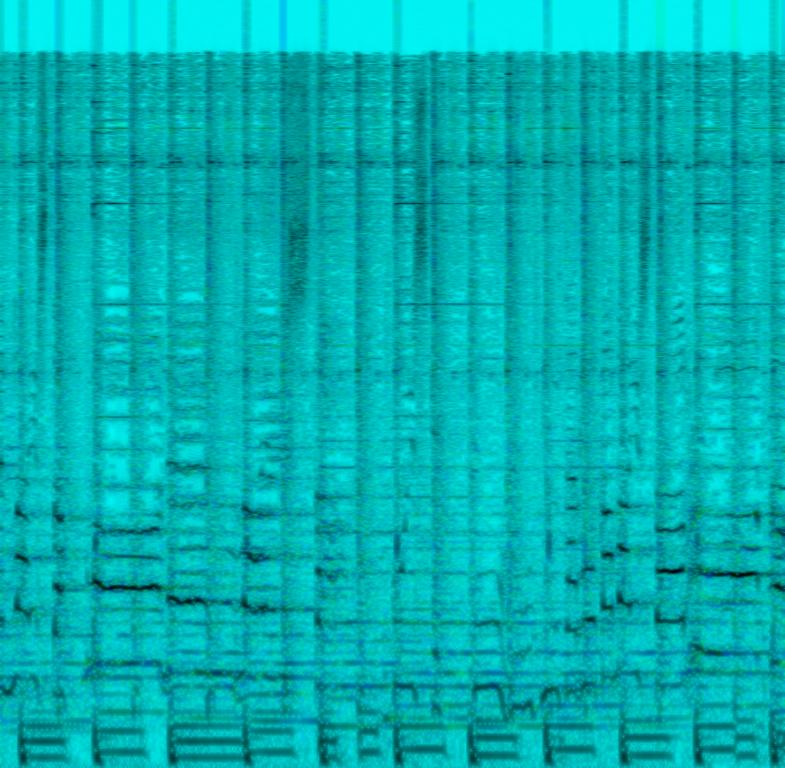
A female vocalist sings this cheerful song. The tempo is fast with a peppy keyboard harmony, simple, march like drumming, steady bass line, acoustic guitar and bells chiming. The song is a foreign language but from the sound and vibe of it, it seems like a fun, happy, joyful, cheerful, warm hearted and popular folk song.